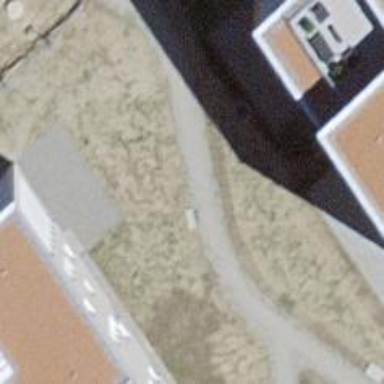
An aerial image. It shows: Path surfaced with fine gravel.